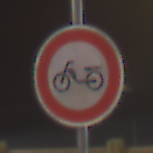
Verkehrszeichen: VerbotMofas
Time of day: Night
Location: Outdoor (Urban)
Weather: PartlyCloudy
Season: NotSpecified
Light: Artificial